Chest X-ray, PA view. Patient: 51 years old, sex M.
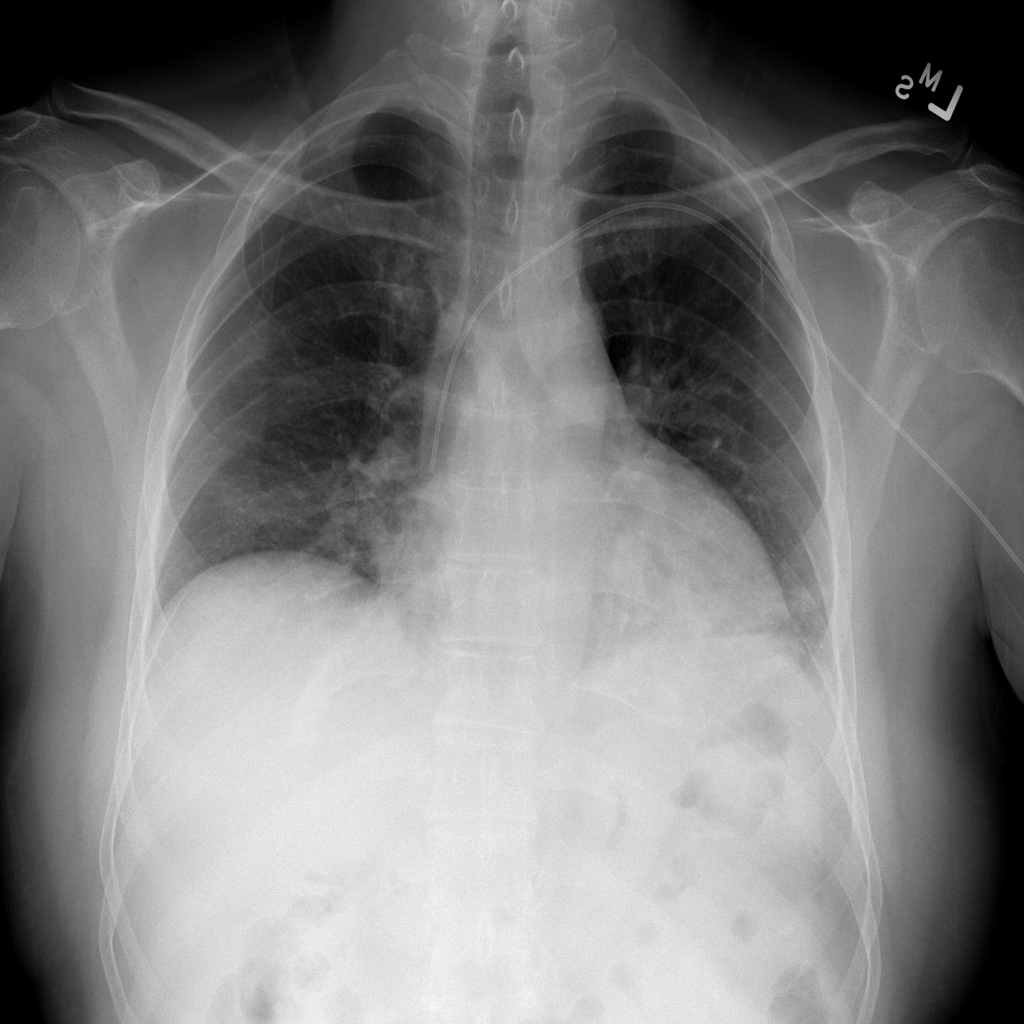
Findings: No Finding